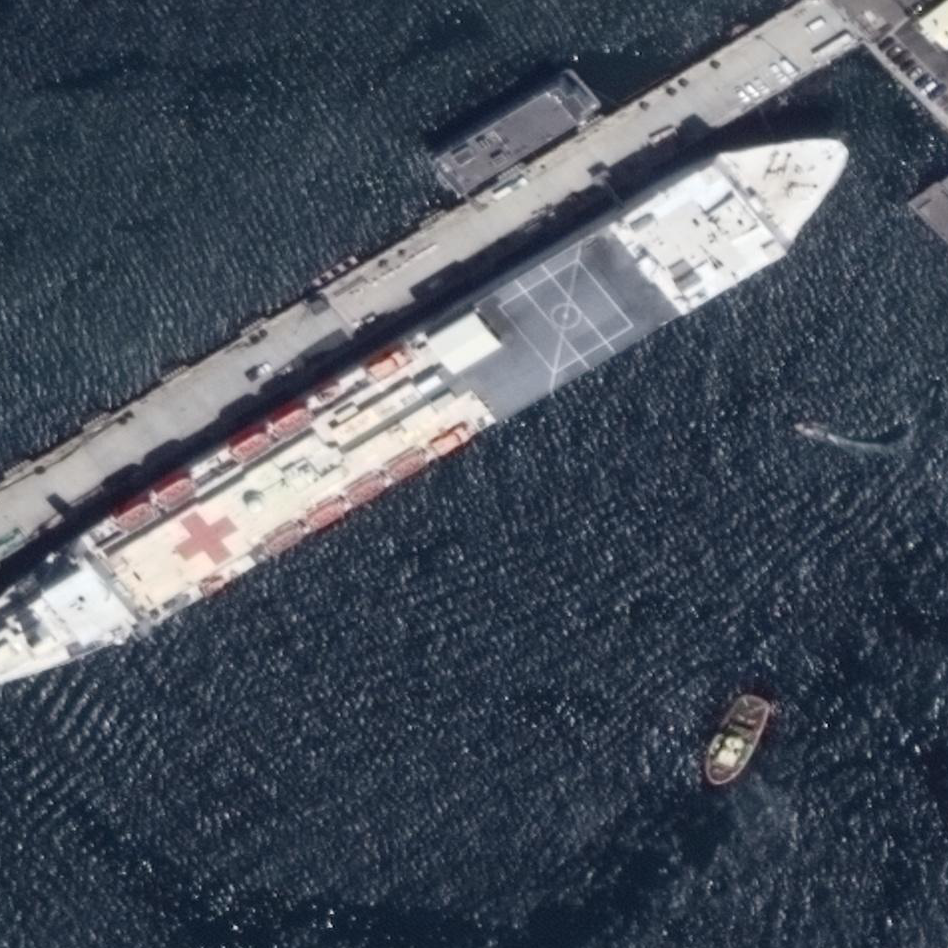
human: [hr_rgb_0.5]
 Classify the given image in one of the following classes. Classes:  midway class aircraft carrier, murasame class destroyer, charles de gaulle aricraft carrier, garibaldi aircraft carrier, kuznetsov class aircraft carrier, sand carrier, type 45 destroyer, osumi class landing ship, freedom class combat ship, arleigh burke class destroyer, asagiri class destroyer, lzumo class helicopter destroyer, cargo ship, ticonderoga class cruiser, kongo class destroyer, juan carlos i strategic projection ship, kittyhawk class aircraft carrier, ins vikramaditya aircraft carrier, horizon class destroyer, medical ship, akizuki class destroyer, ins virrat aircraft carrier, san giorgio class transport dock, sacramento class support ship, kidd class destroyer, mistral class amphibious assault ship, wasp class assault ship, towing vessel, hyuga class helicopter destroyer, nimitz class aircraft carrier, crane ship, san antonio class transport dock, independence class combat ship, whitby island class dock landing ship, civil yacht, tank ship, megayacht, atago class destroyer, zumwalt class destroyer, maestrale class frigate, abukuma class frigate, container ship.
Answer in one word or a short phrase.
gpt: Medical ship